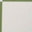
Piece: xx